Field crop: maize
Growth stage: 2
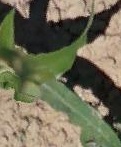
Species: maize